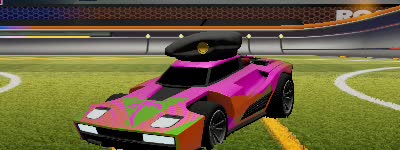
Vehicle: breakout